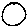
Label: circle